Question: I am trying to get a list of all available timeslots for a specific date by left joining my timeslot table with me schedule table.
'''
SELECT *
FROM 'timeslots'
LEFT JOIN schedule ON timeslots.timeslot_id = schedule.schedule_timeslot
LIMIT 0, 30
'''
This returns:

What I want returned are all the rows that are null for the last 3 fields. So given the date 2011-08-01 I want all the timeslots returned except for 08:30 - 10:30. I'm assuming some sort of sub-query is needed but I don't know how to go about it.
Any help would be appreciated.
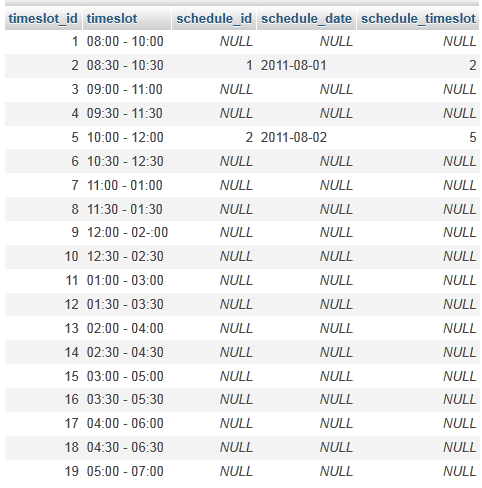
Answer: Try this one:
'''
SELECT *
FROM 'timeslots'
LEFT JOIN schedule ON timeslots.timeslot_id = schedule.schedule_timeslot
WHERE schedule.schedule_id IS NULL or schedule.schedule_date <> '2011-08-01'
LIMIT 0, 30
'''